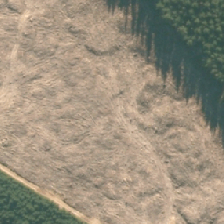
Land cover: harvested_forest